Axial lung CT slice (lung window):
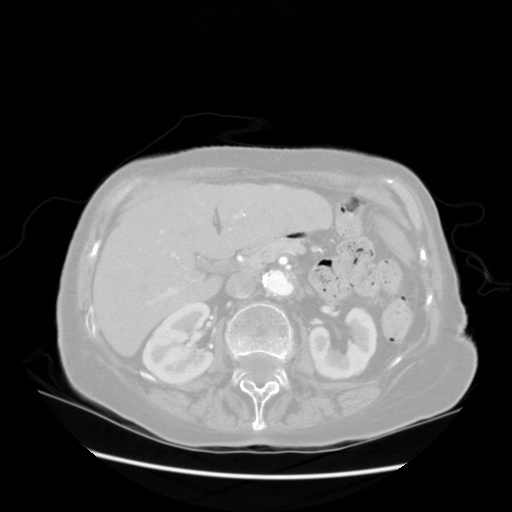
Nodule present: no